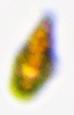
Label: Akashiwo